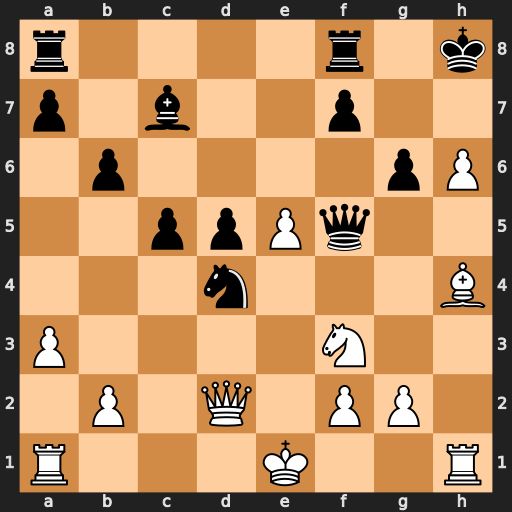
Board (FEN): r4r1k/p1b2p2/1p4pP/2ppPq2/3n3B/P4N2/1P1Q1PP1/R3K2R
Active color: w
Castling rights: KQ
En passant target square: -
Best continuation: Bf6+ Qxf6 exf6